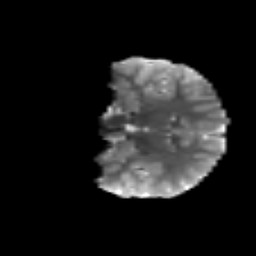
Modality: T2w
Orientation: coronal
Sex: male
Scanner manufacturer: siemens
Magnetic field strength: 3 T
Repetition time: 5 s
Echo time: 0.071 s